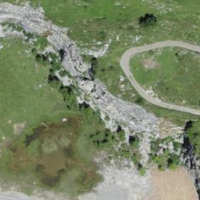
EUNIS habitat code: 23
Species observed at this site:
Aporia crataegi